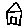
Label: house